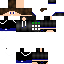
A male human skin with dark skin, wearing brown long hair dressed in a blue hoodie and black pants, featuring a closed mouth.